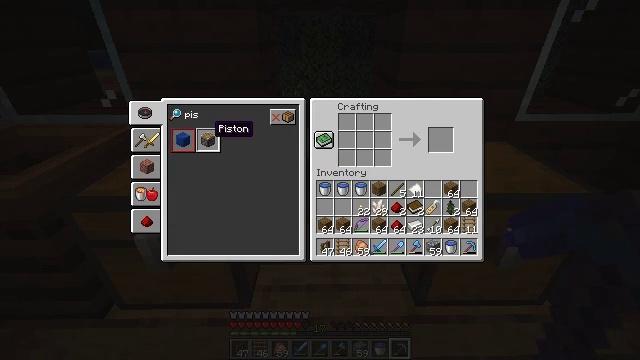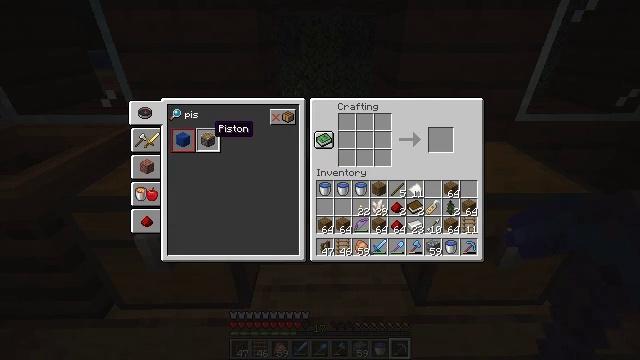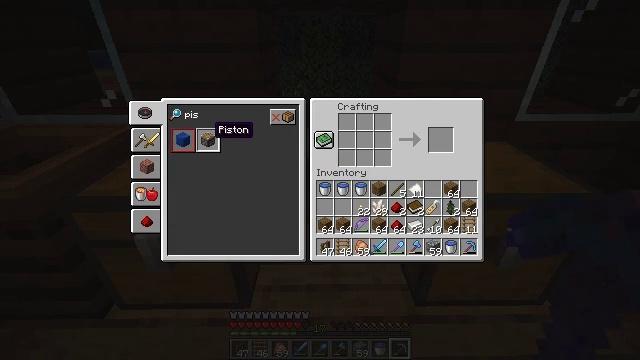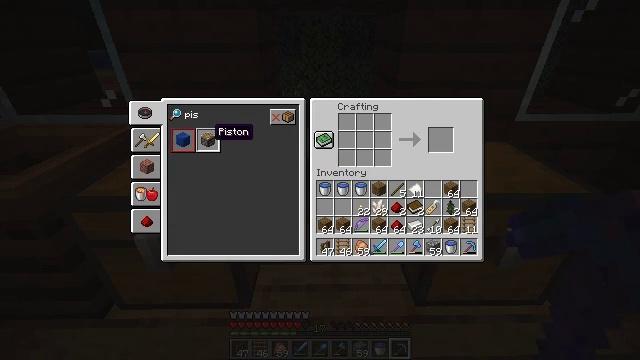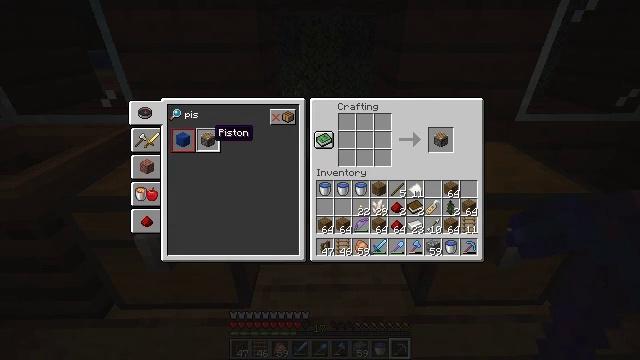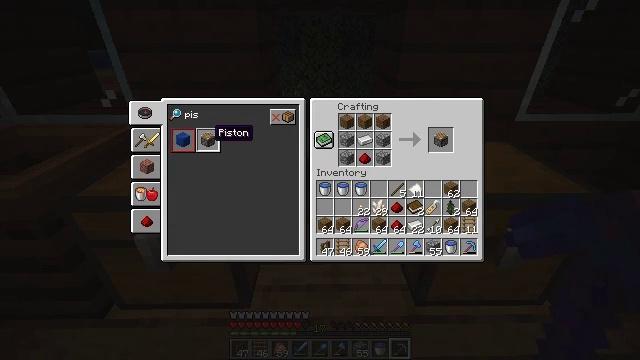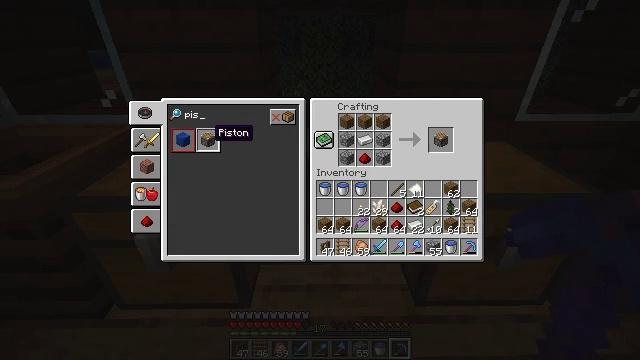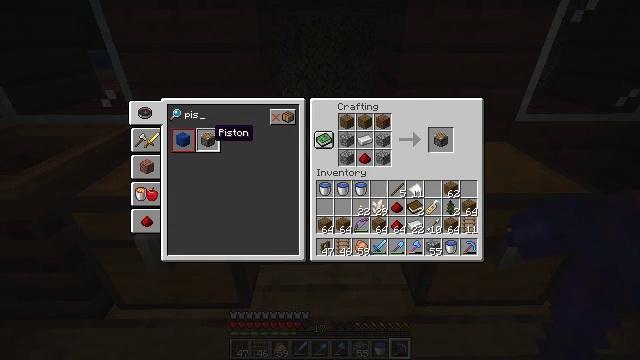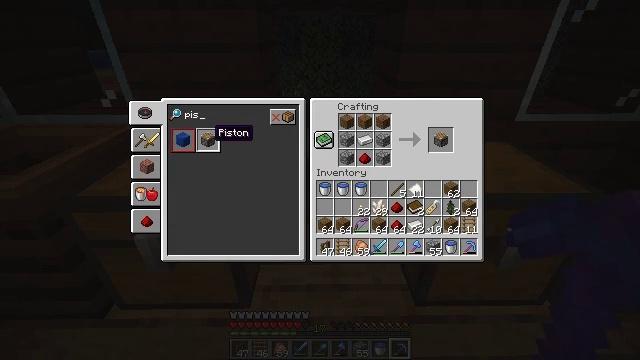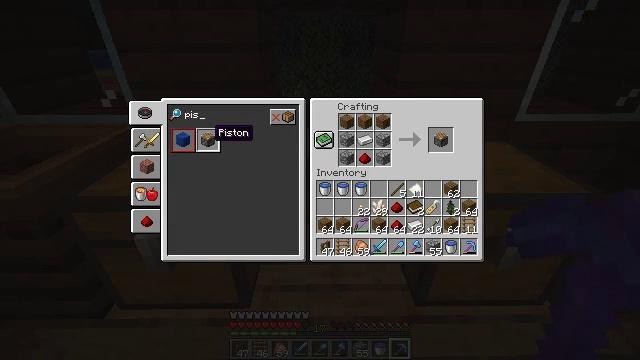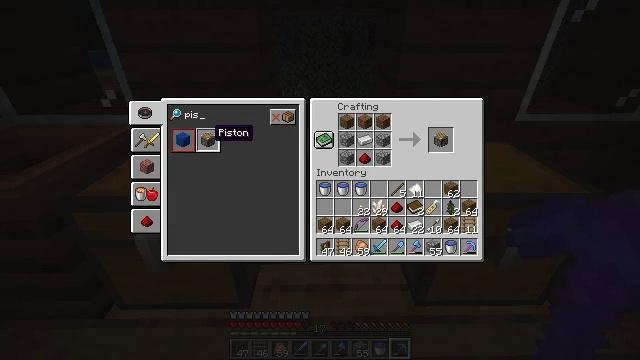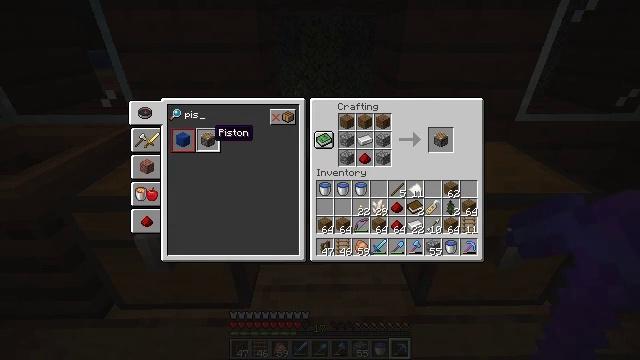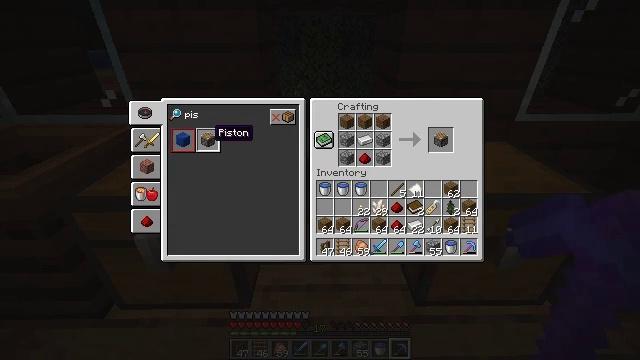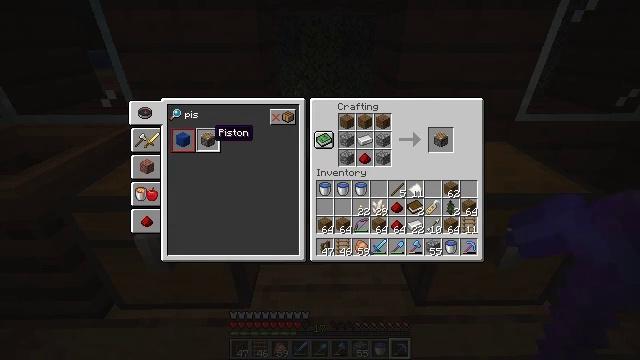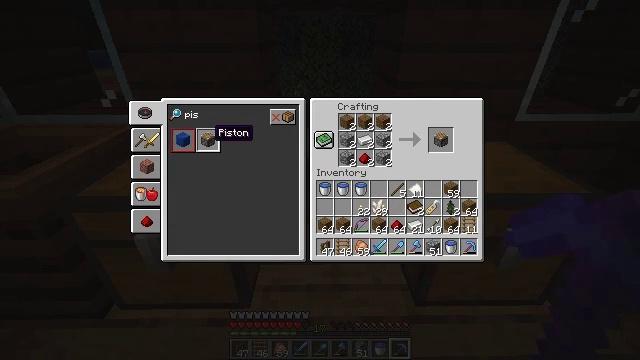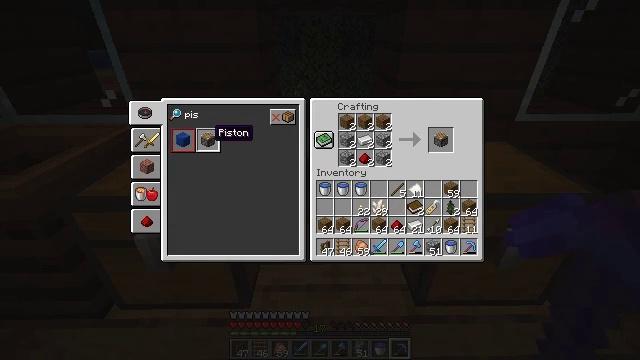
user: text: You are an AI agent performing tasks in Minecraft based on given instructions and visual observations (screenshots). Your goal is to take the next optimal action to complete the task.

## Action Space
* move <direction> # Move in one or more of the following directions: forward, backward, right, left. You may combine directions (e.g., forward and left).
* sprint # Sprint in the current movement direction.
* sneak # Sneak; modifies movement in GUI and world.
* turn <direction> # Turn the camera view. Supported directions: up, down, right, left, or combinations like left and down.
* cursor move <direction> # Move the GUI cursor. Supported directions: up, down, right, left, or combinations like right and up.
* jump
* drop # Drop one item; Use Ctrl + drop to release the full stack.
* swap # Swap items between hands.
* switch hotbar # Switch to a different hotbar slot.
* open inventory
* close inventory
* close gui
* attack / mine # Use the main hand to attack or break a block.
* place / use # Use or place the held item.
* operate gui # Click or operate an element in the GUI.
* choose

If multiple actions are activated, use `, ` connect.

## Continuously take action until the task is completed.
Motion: motion action
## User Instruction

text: Gather resources to craft the piston.
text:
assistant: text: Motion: operate gui
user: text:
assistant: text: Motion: no_op
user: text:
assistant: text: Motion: no_op
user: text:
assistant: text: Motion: no_op
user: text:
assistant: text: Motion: no_op
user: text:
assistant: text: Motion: no_op
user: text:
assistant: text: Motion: no_op
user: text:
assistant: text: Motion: operate gui
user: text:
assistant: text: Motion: operate gui
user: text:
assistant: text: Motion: operate gui
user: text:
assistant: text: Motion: operate gui
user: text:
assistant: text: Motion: no_op
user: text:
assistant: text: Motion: no_op
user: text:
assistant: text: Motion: no_op
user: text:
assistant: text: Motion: no_op
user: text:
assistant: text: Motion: no_op
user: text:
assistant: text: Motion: no_op
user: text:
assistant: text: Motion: no_op
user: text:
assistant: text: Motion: operate gui
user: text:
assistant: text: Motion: operate gui
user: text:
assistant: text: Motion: operate gui
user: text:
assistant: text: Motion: operate gui
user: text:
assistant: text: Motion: no_op
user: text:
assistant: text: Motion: no_op
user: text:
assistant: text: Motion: no_op
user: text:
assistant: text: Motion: no_op
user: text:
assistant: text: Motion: no_op
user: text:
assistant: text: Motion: operate gui
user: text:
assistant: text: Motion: operate gui
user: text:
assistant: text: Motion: operate gui